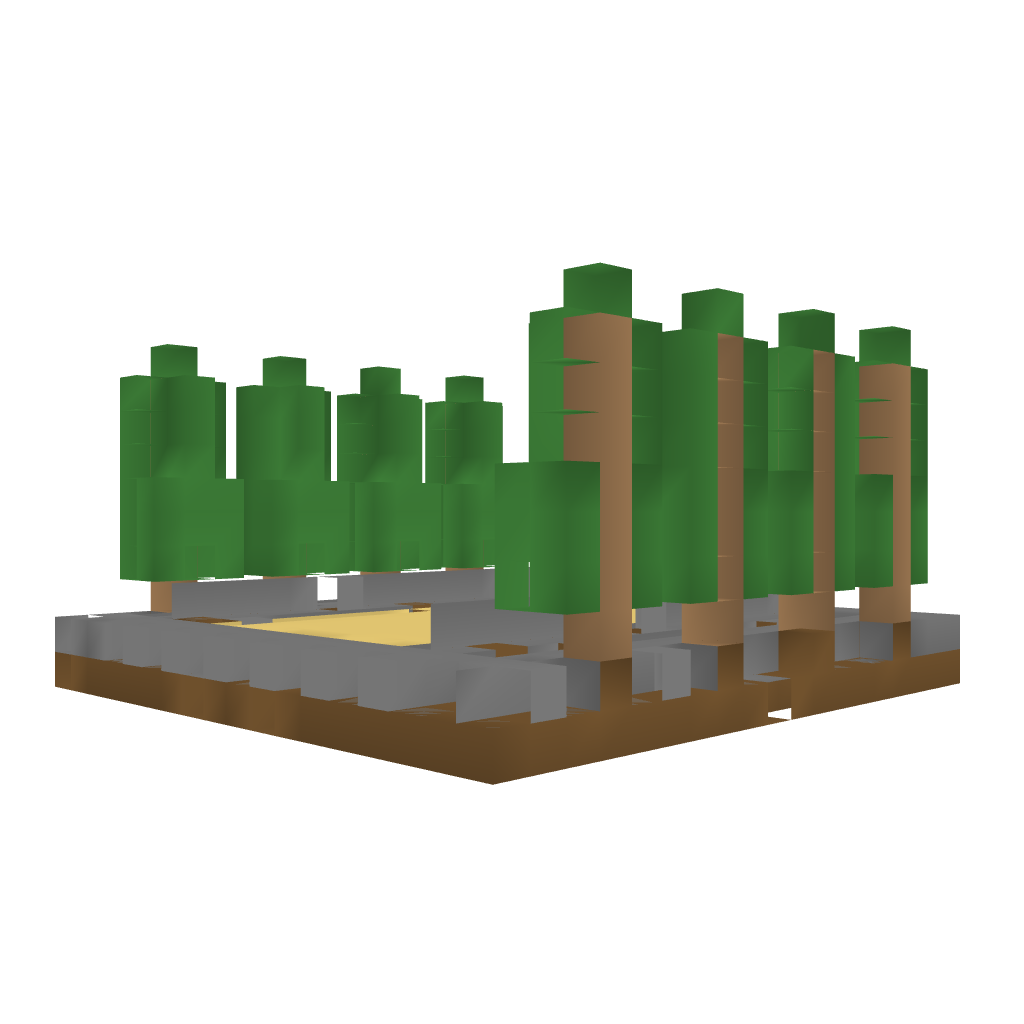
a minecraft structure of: Road / Route bad low quality